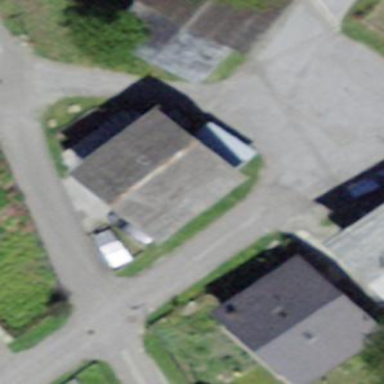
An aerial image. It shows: Simple house.